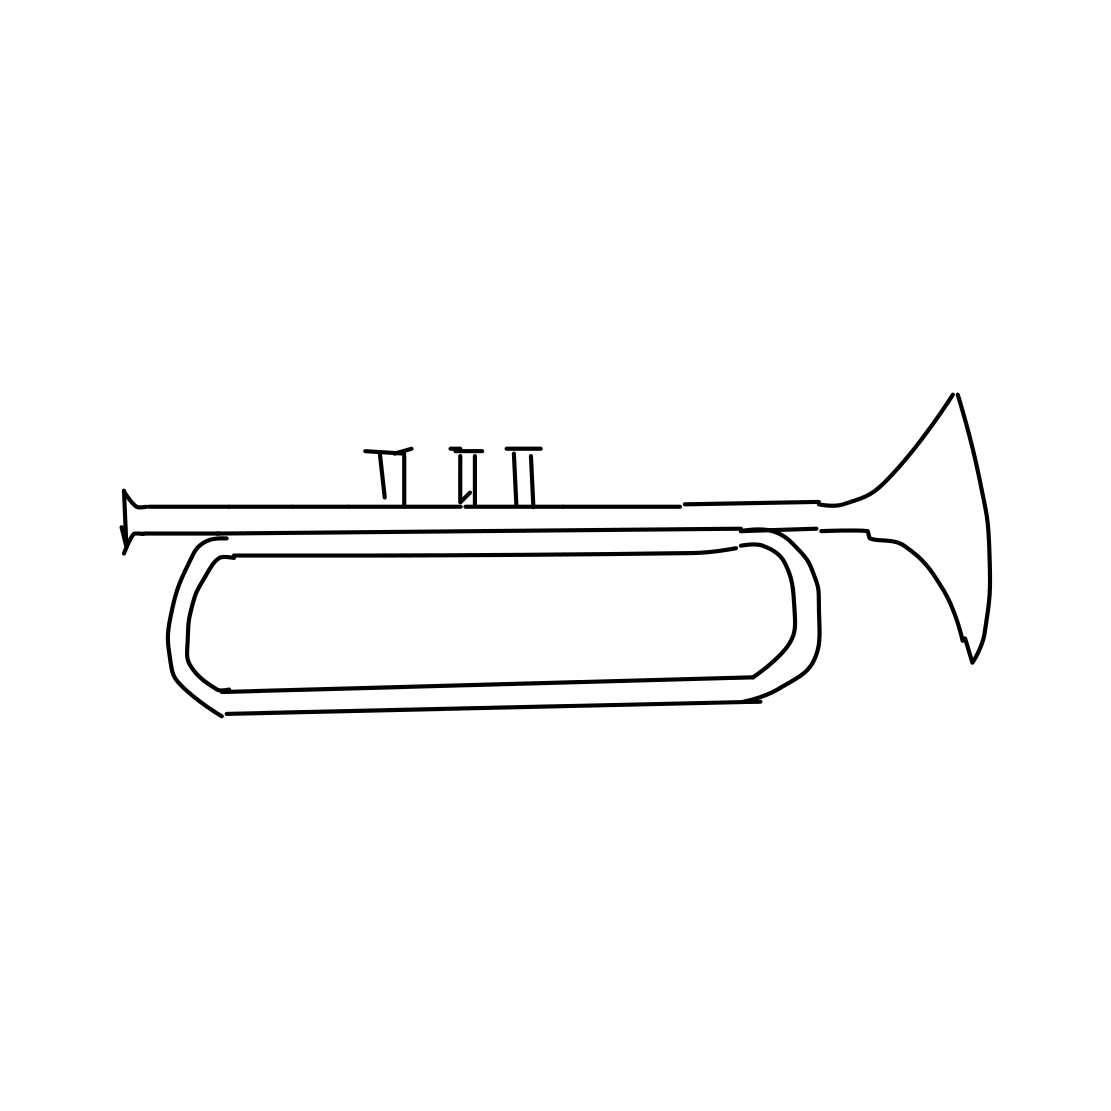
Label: trumpet